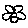
Label: flower